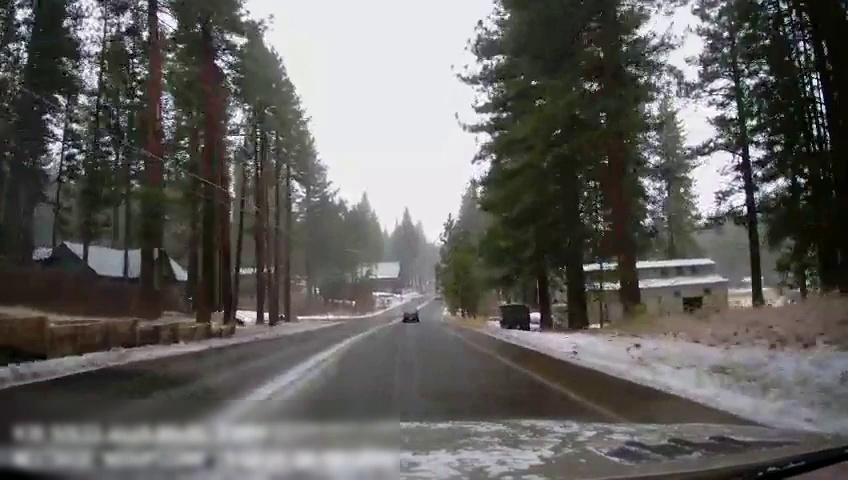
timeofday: Day
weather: Snowy
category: Drivable Space
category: Vehicles | Car
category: Lanes | Opposite Lane
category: Lanes | Opposite Lane
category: Lanes | Opposite Lane
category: Lanes | Current Lane